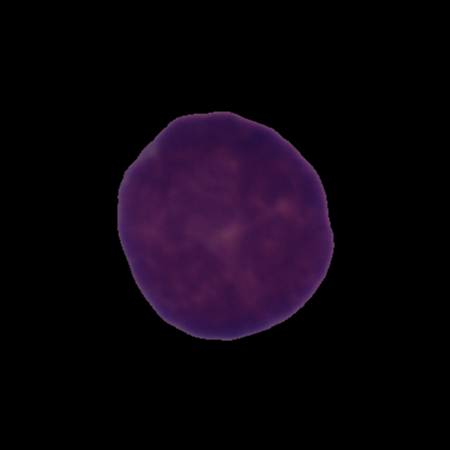
Label: cancer